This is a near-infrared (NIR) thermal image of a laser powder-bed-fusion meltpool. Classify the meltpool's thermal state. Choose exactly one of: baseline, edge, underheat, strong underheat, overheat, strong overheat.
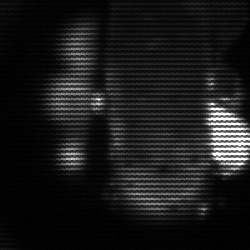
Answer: strong underheat